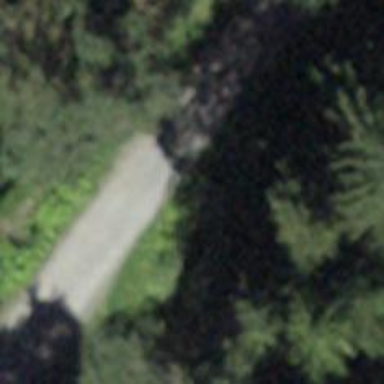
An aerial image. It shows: Well-maintained track road with grade 1 tracktype.